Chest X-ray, AP view. Patient: 16 years old, sex M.
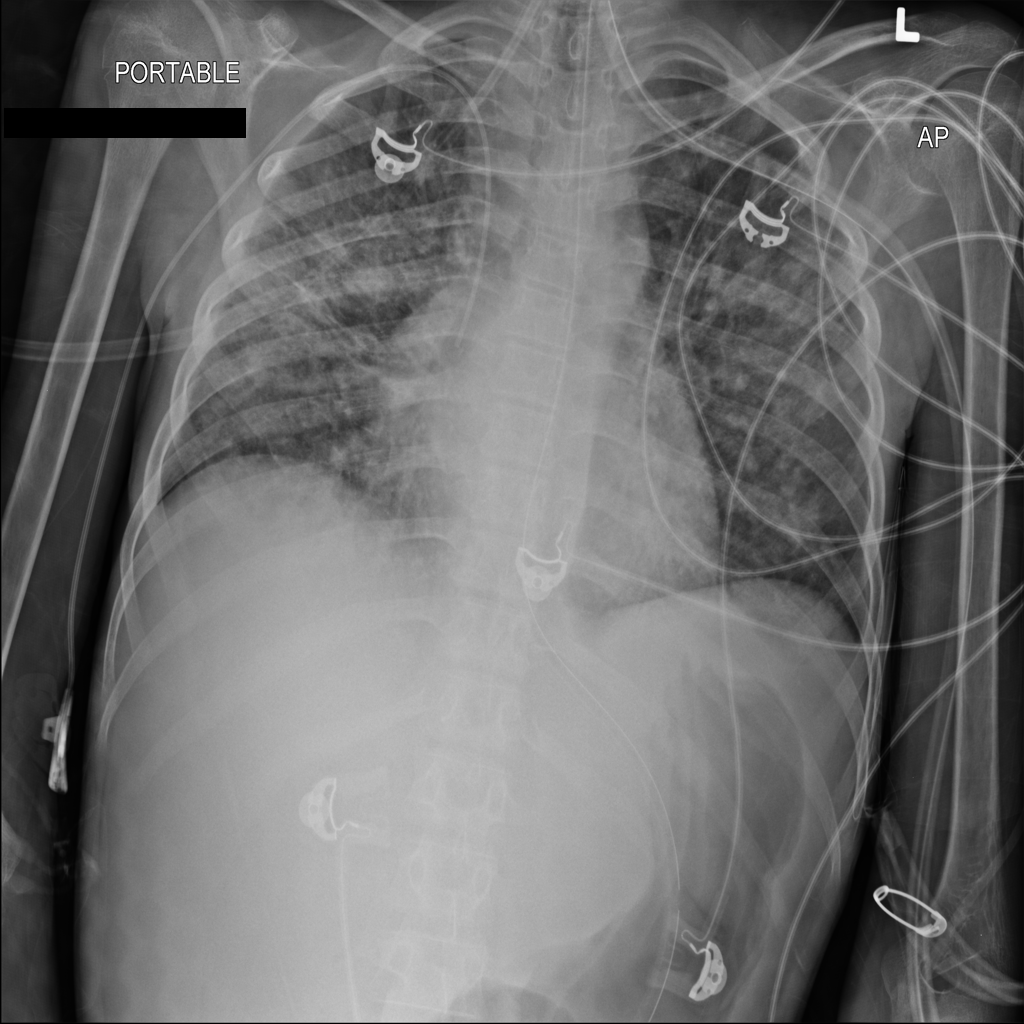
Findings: Infiltration